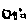
Label: square